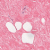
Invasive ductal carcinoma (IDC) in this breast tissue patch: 0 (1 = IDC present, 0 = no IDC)